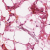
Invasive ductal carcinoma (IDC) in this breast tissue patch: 0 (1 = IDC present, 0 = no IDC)